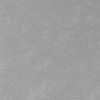
Atmospheric dust classification: dusty